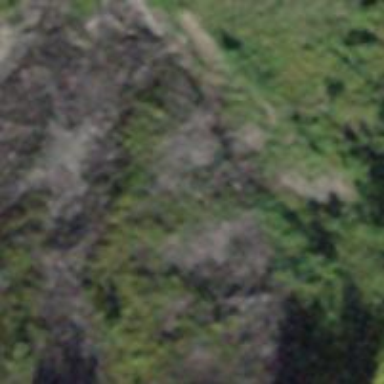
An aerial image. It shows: Natural scree.